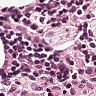
Metastatic tissue present: no